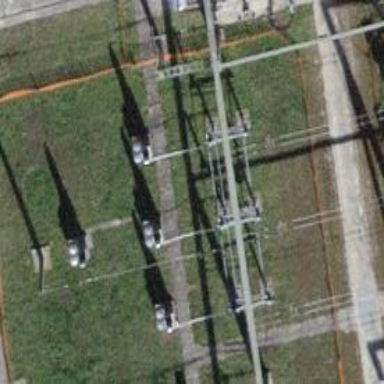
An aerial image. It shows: Insulator used in power equipment.